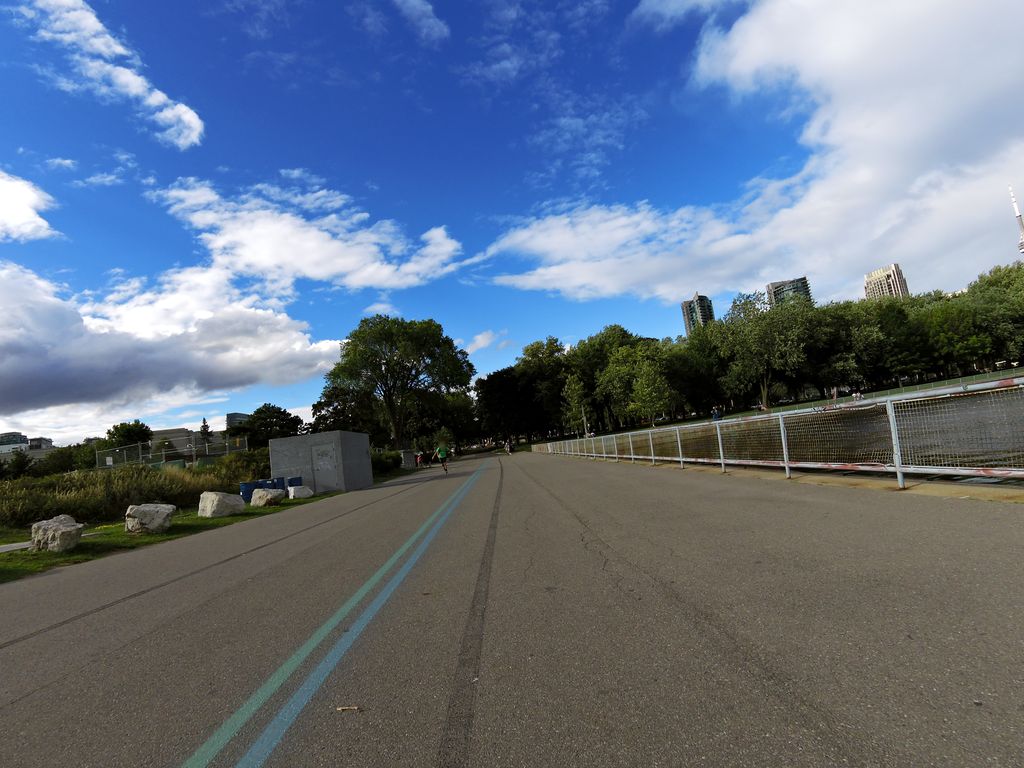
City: toronto